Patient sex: M
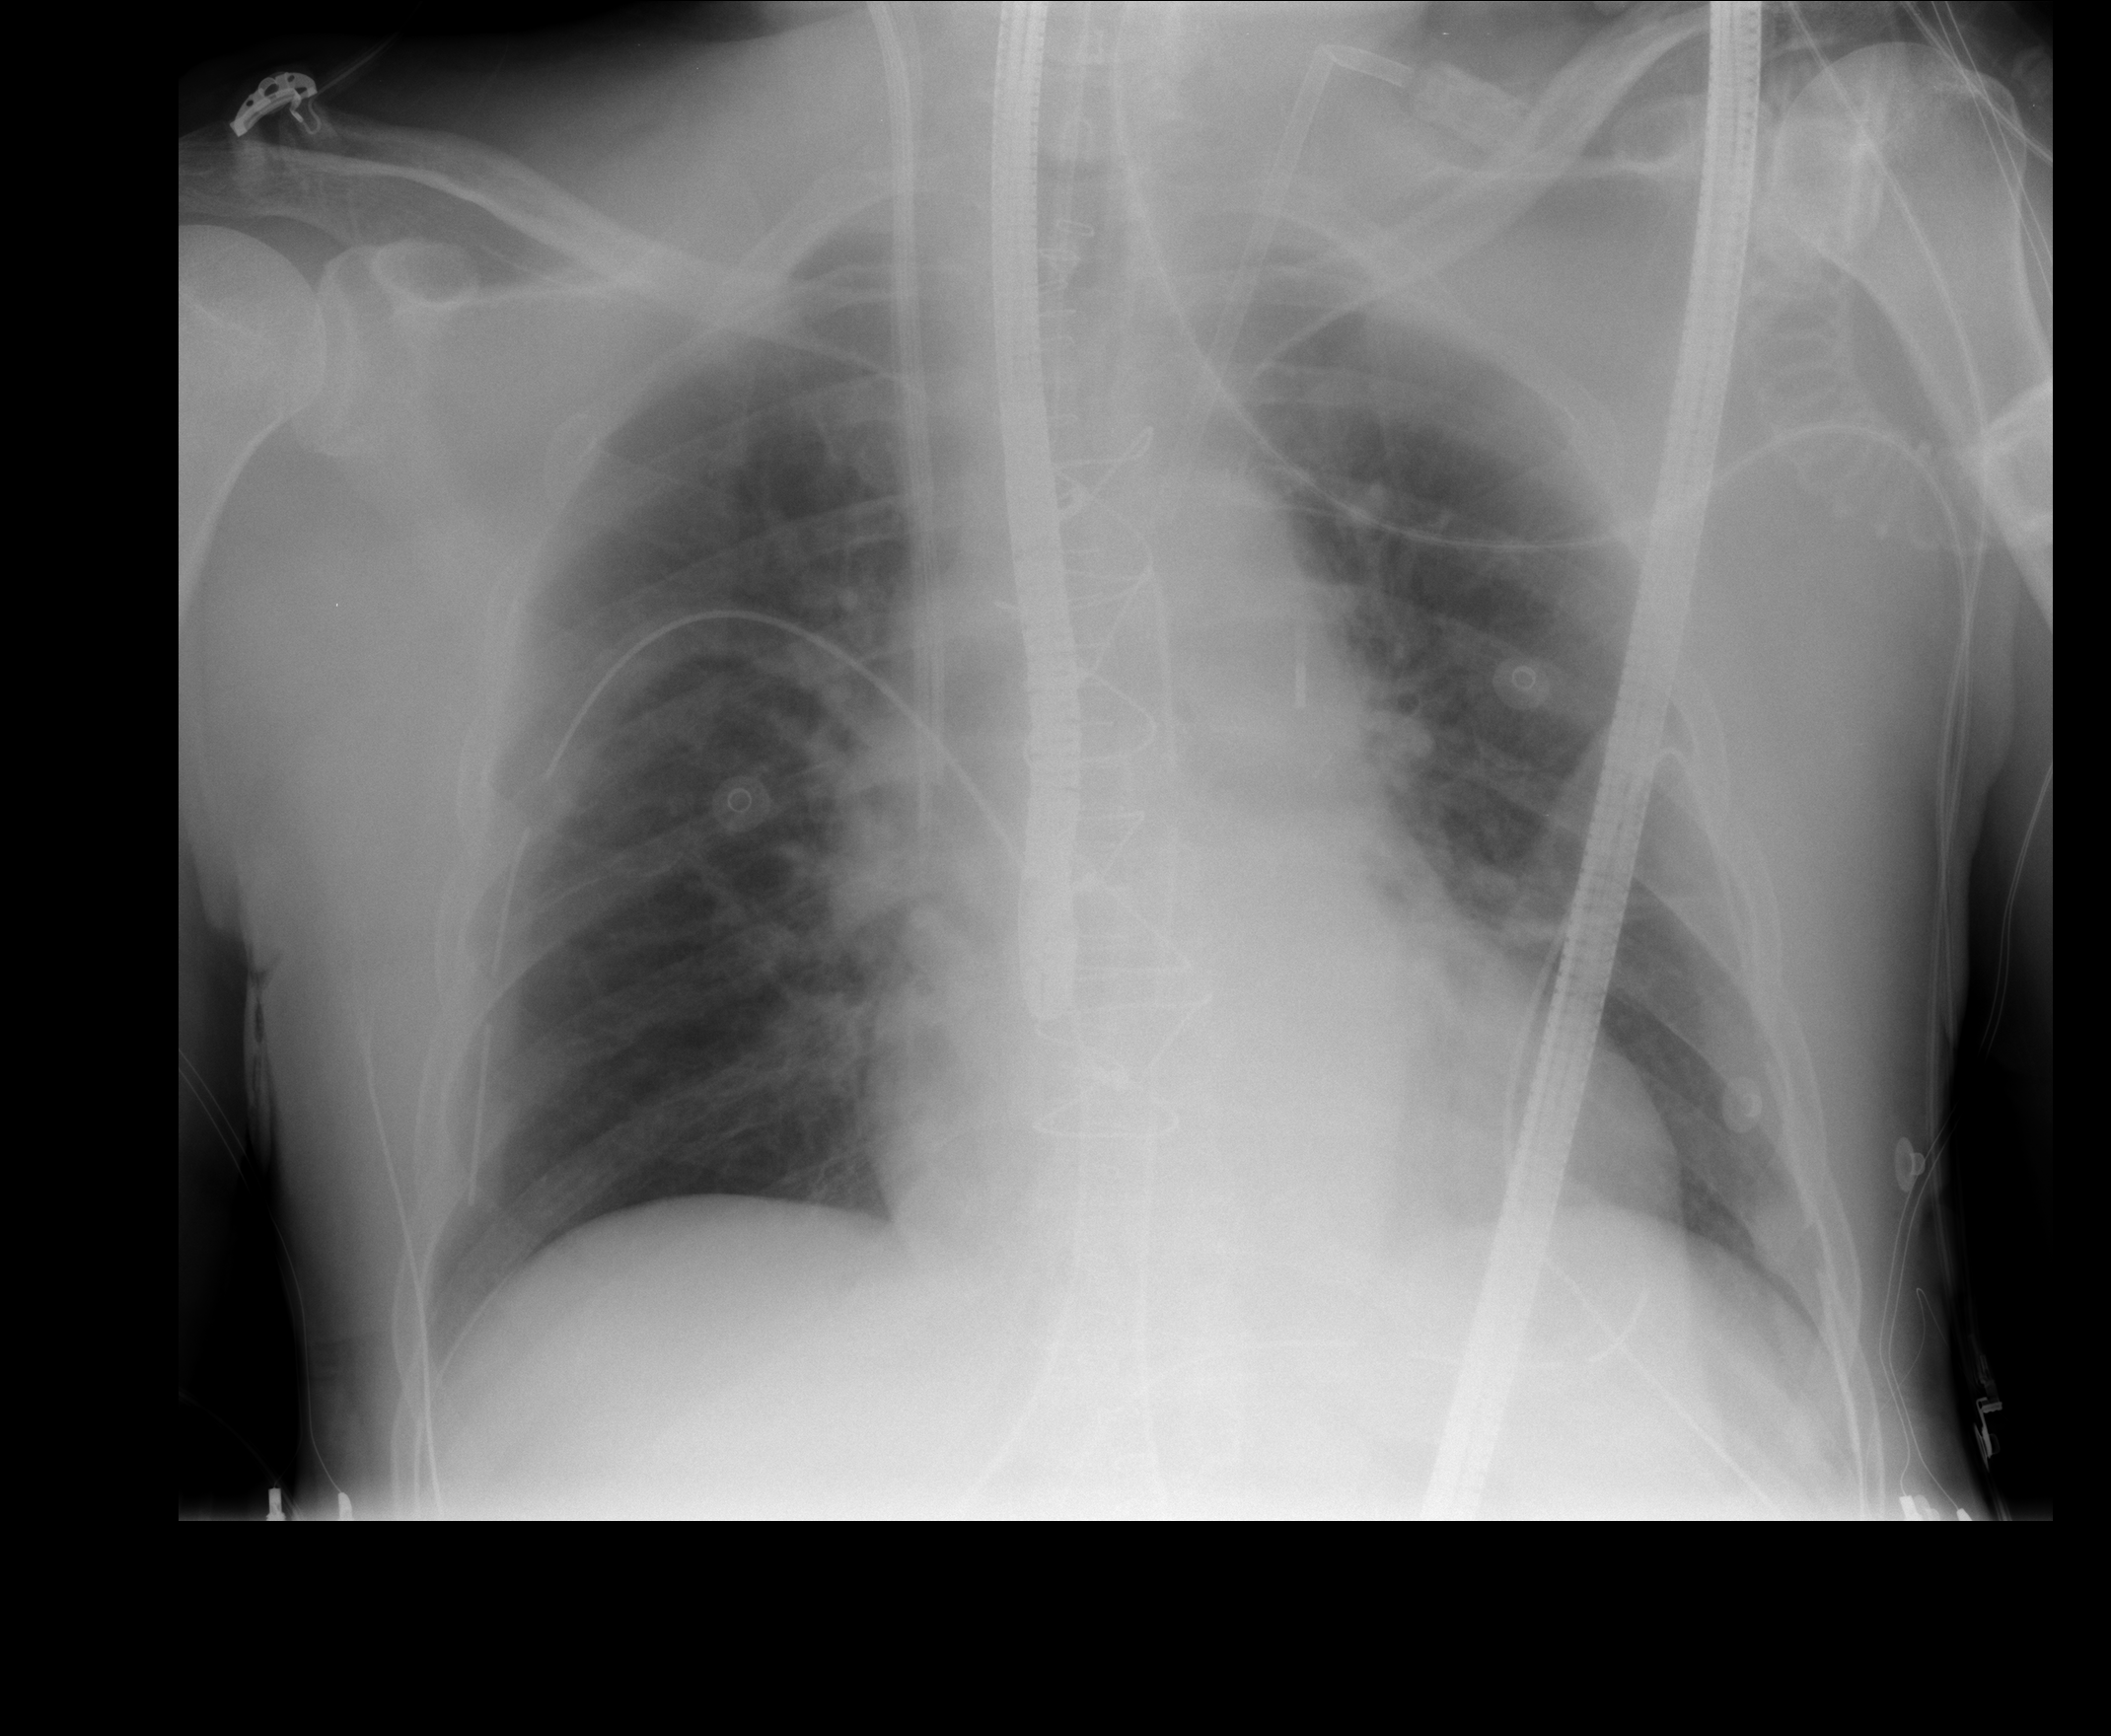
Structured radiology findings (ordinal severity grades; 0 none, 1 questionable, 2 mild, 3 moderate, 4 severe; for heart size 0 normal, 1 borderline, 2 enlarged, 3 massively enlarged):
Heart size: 0
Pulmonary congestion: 0
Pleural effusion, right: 0
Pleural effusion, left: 1
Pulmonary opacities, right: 0
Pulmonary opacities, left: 0
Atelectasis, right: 0
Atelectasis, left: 0